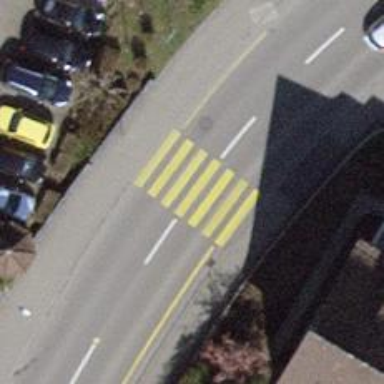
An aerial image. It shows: Marked crossing with zebra stripes on the road.